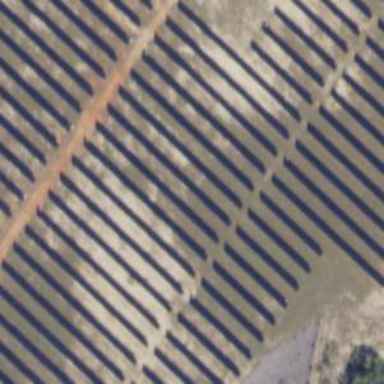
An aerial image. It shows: Solar power generator with photovoltaic panels.